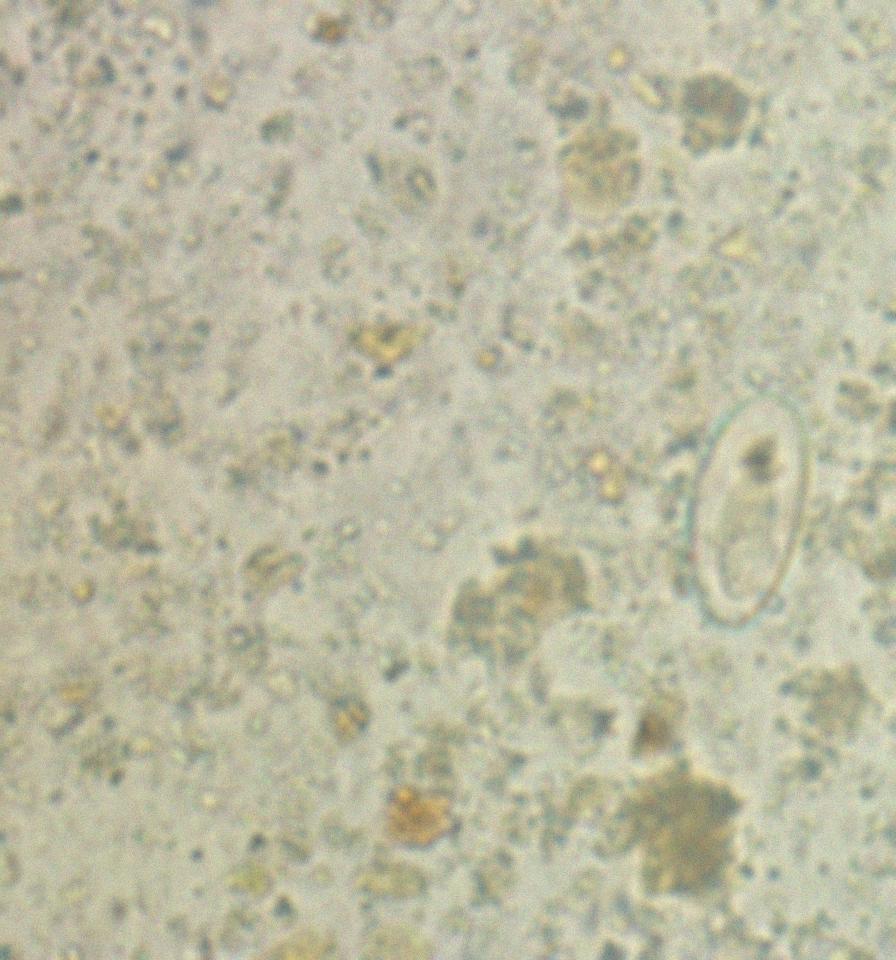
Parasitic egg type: Enterobius vermicularis